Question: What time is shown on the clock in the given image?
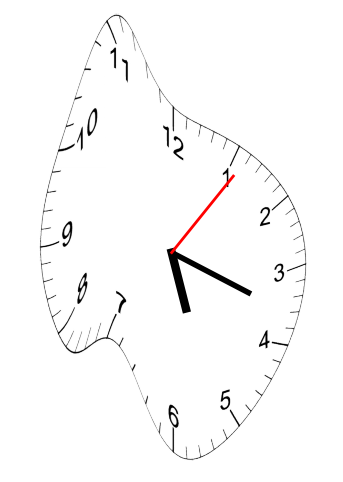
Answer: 05:18:06